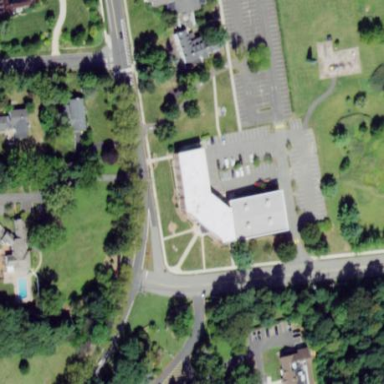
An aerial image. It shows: School building.